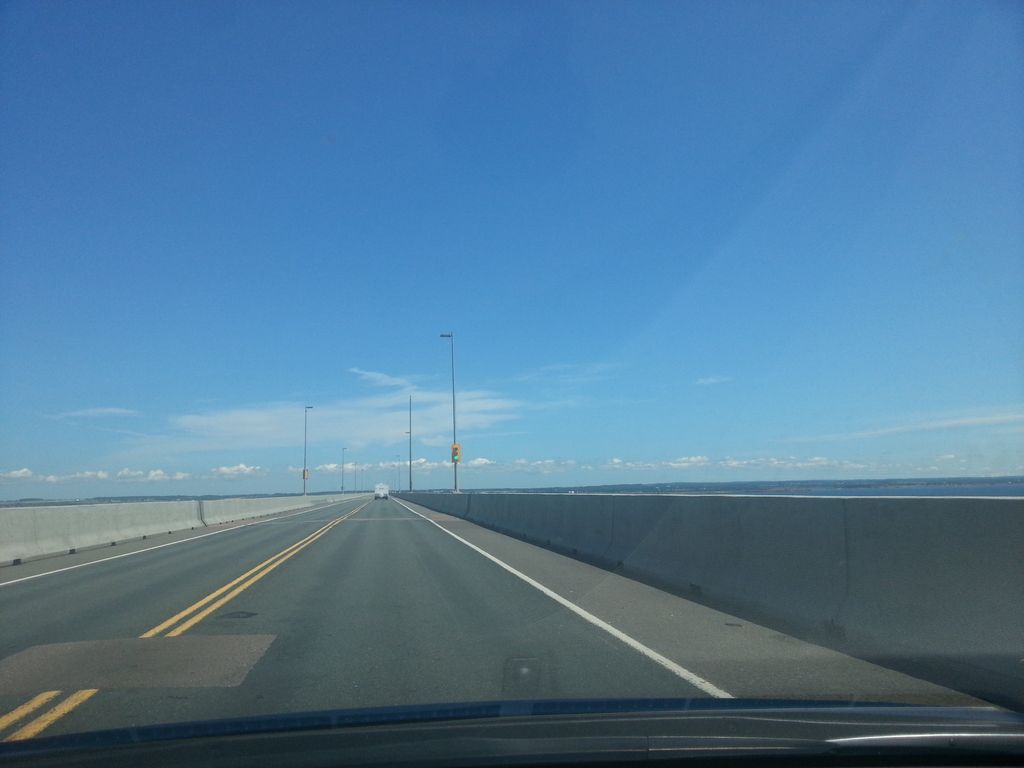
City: charlottetown